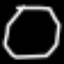
Label: octagon